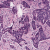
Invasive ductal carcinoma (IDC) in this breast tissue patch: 1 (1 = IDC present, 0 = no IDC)